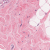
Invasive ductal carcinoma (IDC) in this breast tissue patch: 0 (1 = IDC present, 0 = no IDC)